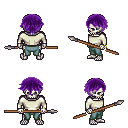
a pixel art fantasy rpg character, male body template, skeleton, white long-sleeve shirt, teal pants, purple short bangs hairstyle, bracelets, spear, four views (front, back, left, right), 2x2 character sprite sheet, small pixel art, hard edges, no anti-aliasing